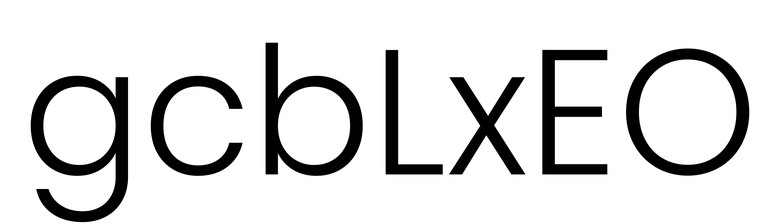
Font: Poppins-Light